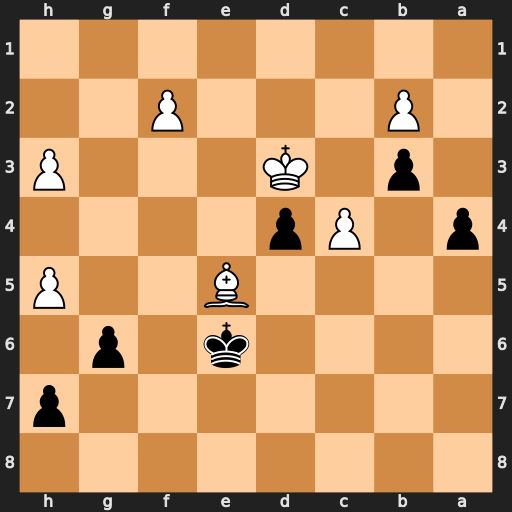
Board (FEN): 8/7p/4k1p1/4B2P/p1Pp4/1p1K3P/1P3P2/8
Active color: b
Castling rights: -
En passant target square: -
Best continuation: Kxe5 hxg6 hxg6 h4 Kd6 f4 Kc5 f5 gxf5 h5 Kb4 Kd2 a3